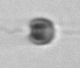
Label: Apedinella